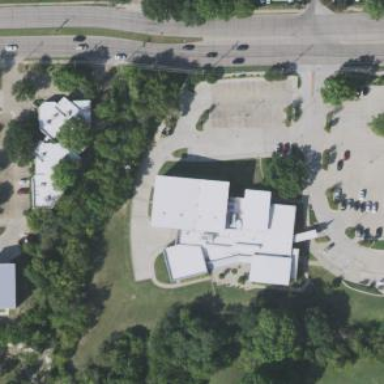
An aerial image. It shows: Public building located in sports center.